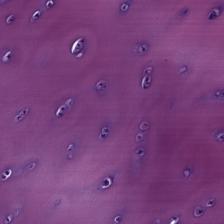
Label: Non-Tumor